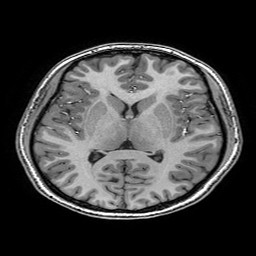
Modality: T1w
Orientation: coronal
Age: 20
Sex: female
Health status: healthy